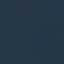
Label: SeaLake